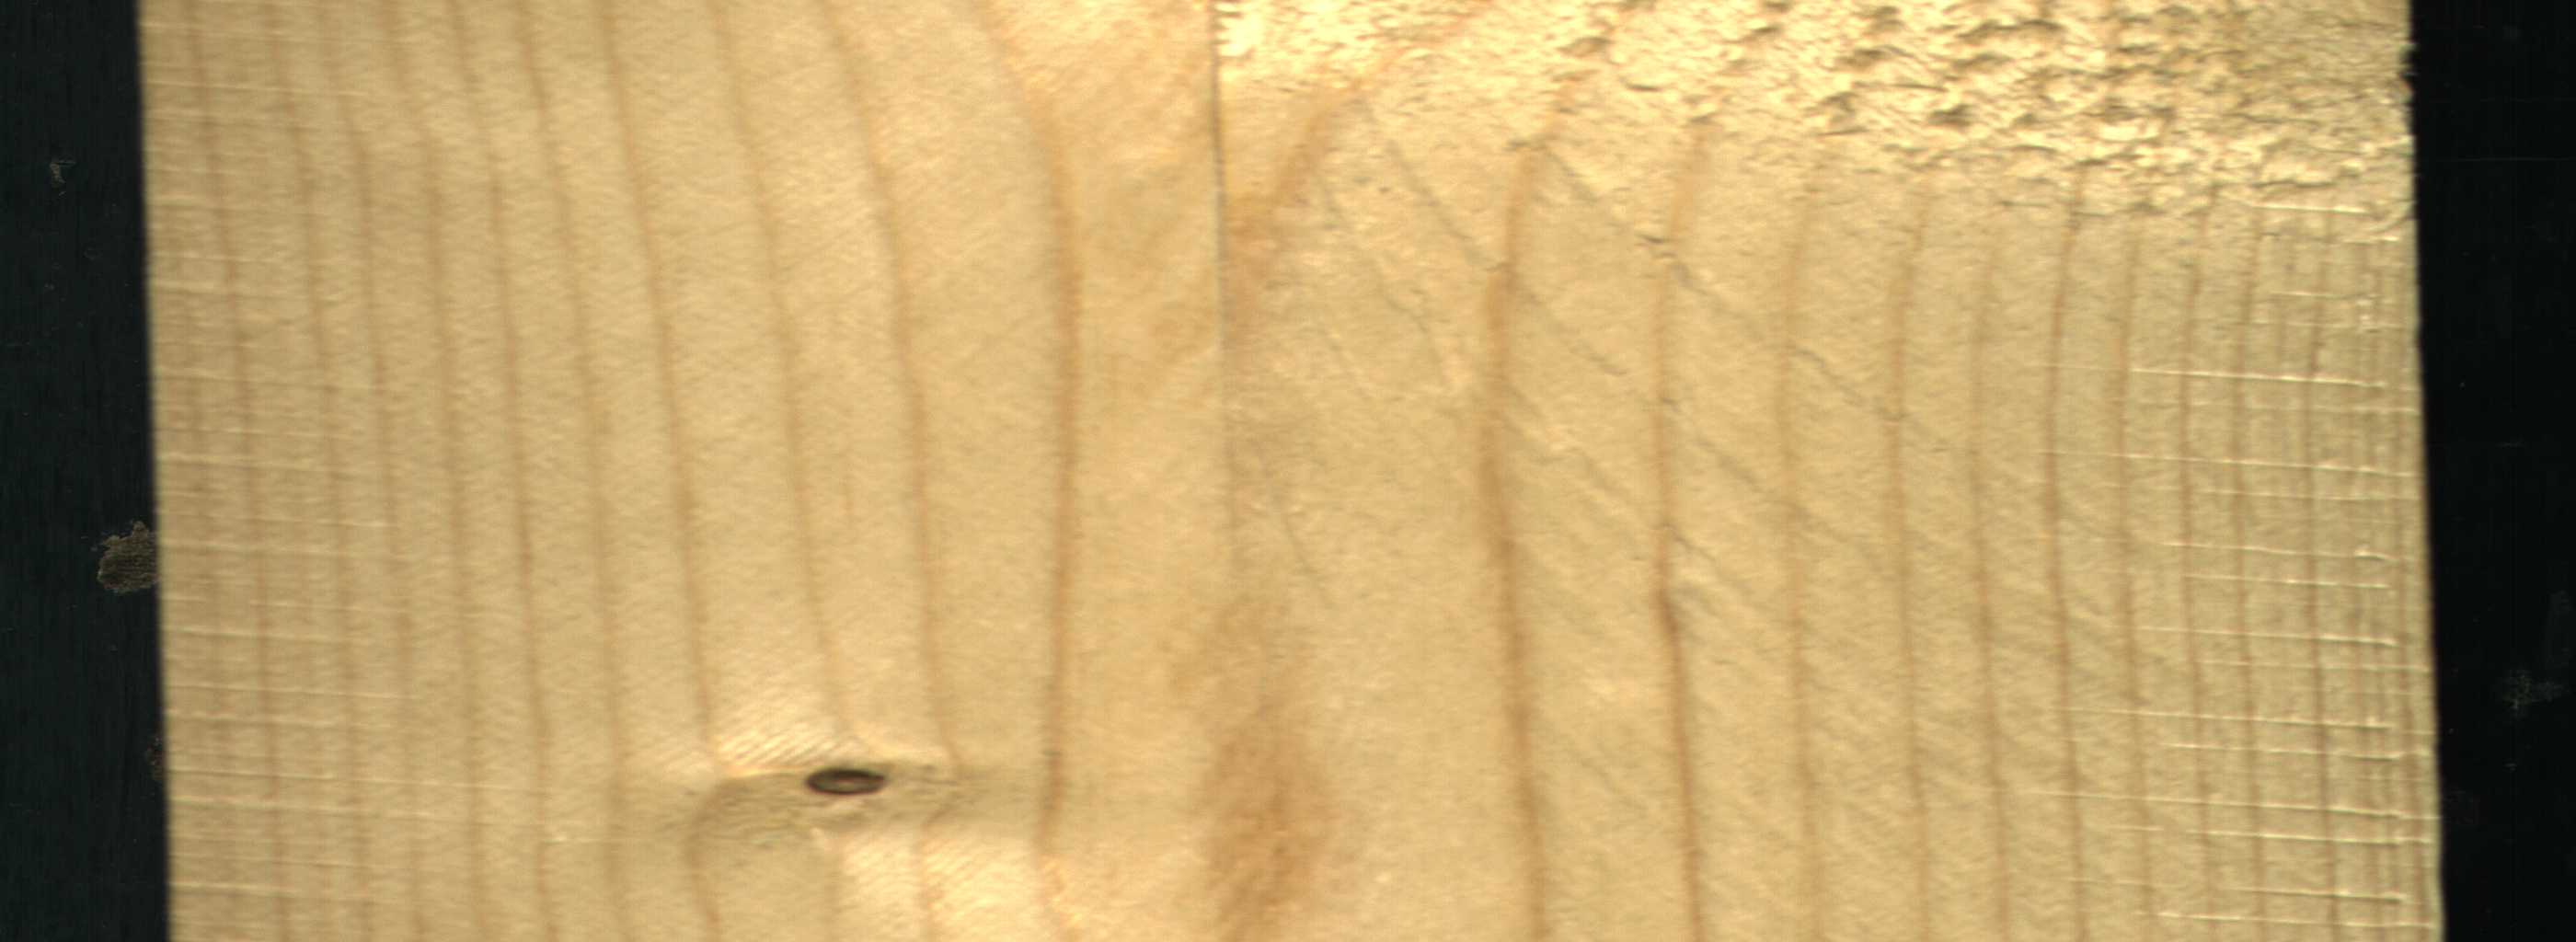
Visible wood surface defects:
Dead_Knot